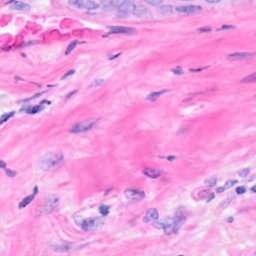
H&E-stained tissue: Breast